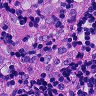
Metastatic tissue present: no